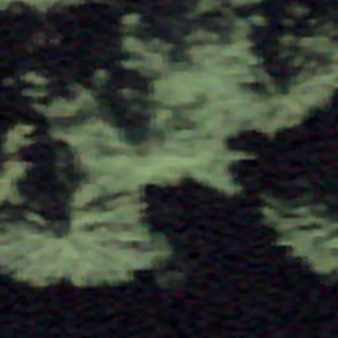
Label: other